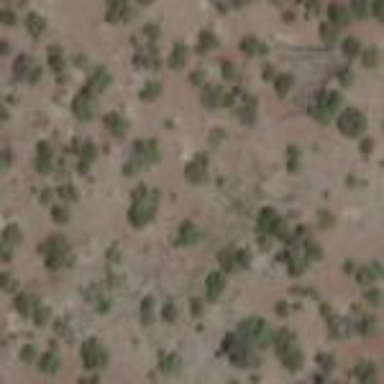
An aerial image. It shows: Area covered in scrub vegetation.